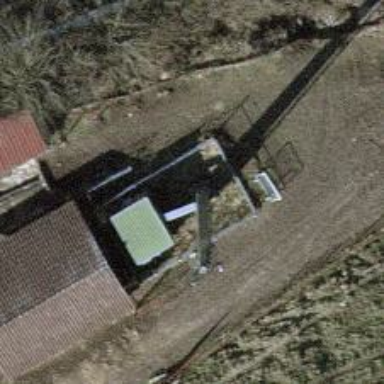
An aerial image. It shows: Mast tower used for communication.